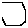
Label: hexagon